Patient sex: M
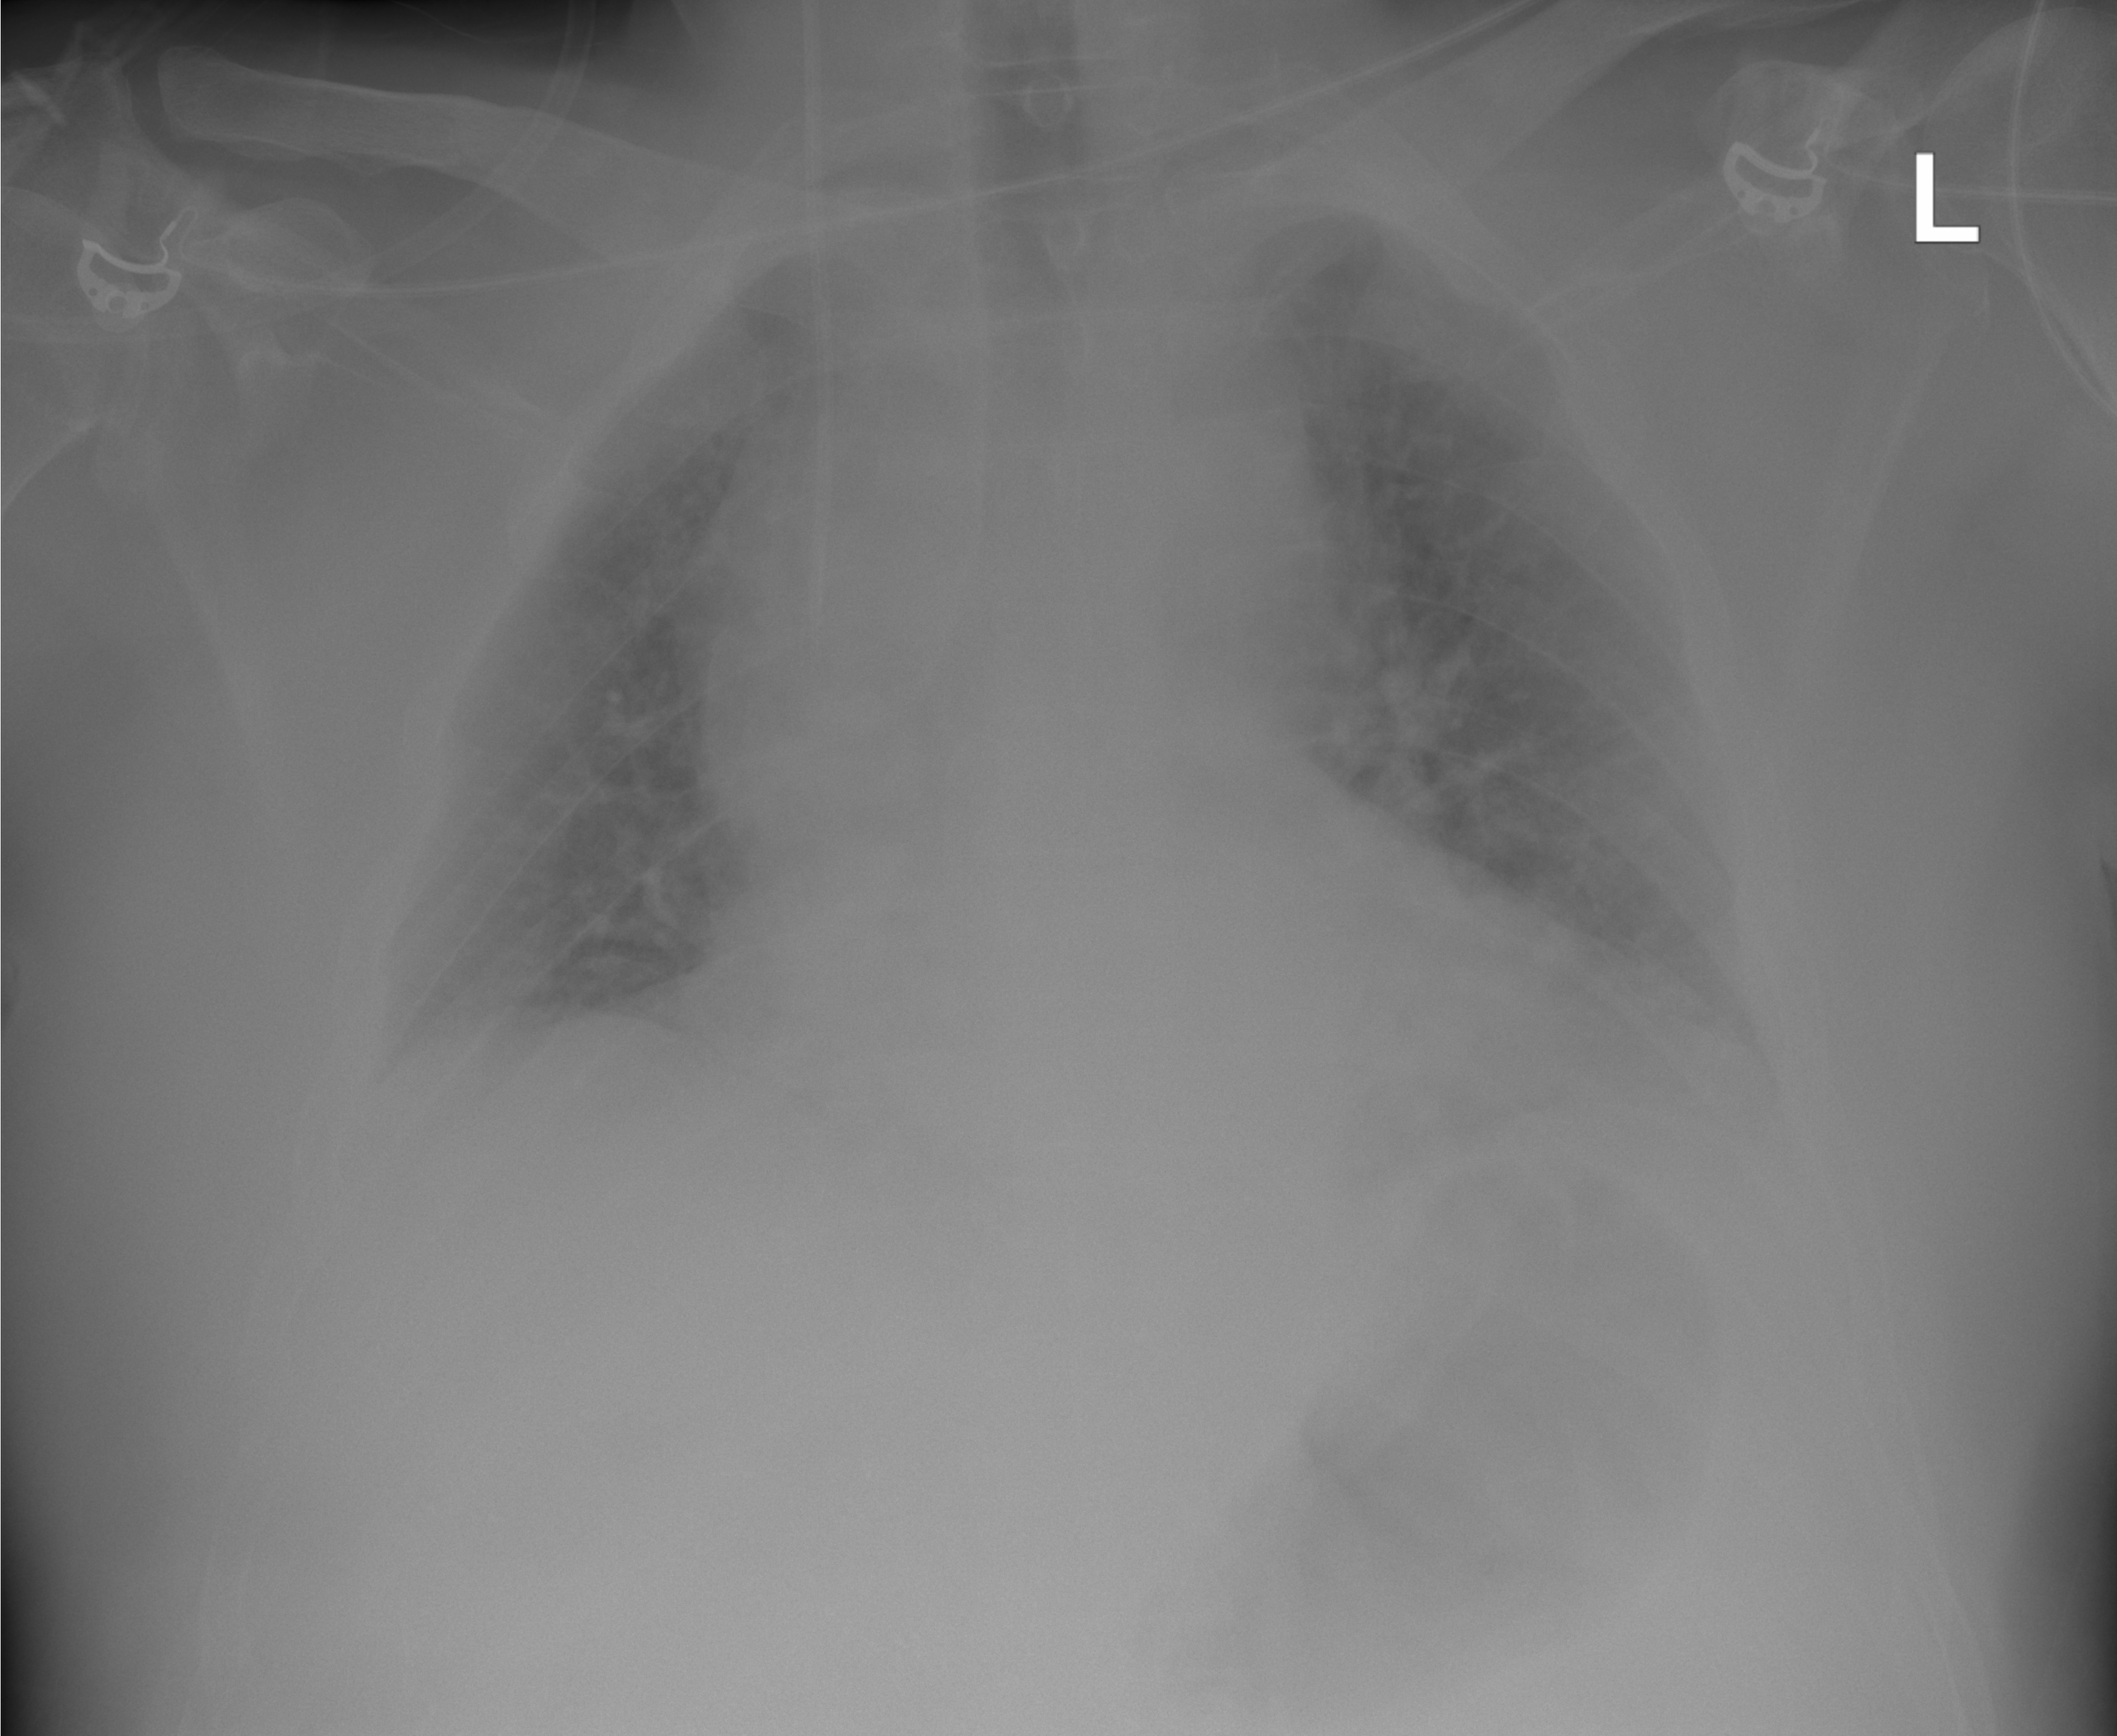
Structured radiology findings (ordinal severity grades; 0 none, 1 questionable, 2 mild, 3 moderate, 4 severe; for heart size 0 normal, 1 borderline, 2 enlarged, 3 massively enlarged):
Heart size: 2
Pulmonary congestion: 0
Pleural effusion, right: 1
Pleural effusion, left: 1
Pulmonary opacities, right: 0
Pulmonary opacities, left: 0
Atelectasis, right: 0
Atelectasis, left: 0